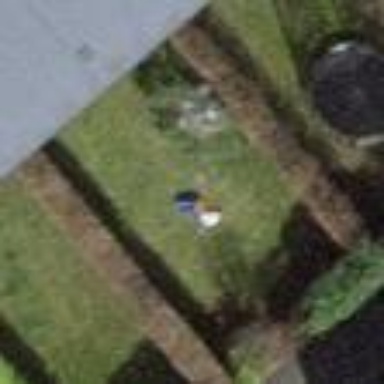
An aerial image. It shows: Garden surrounded by fence.